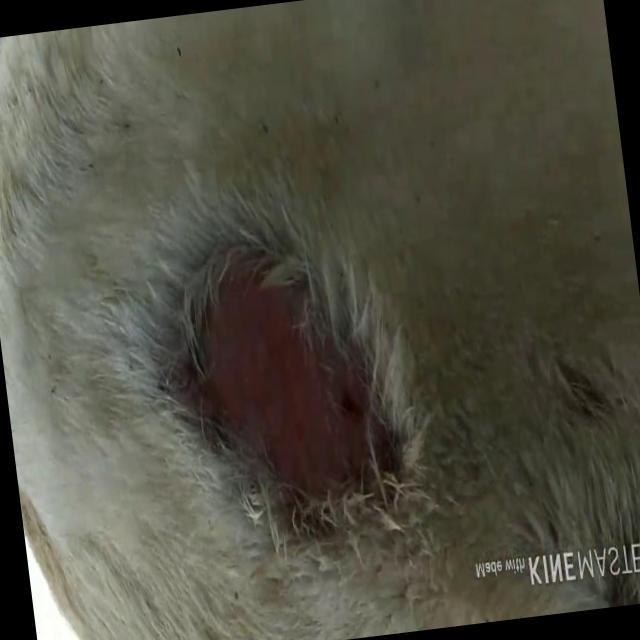
Canine dermatitis — inflammation of the skin presenting with erythema, pruritus, papules, and excoriation. May be allergic, contact, or atopic in origin.